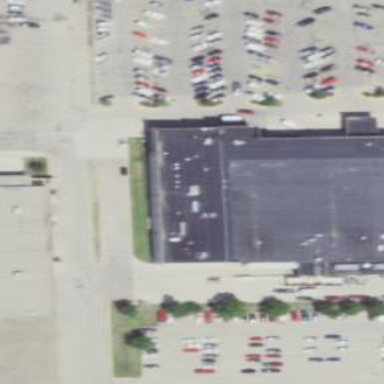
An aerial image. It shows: Supermarket building.